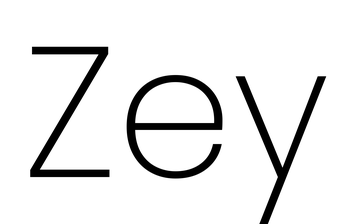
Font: Poppins-ExtraLight